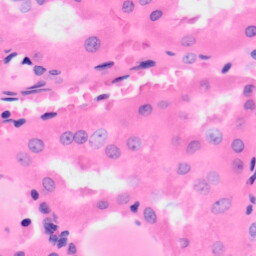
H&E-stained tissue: Kidney